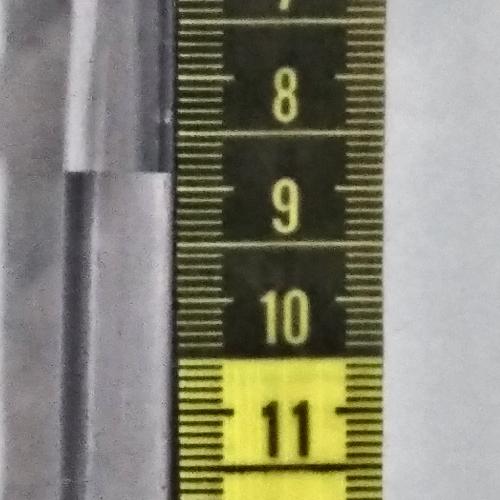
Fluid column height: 8.9 cm